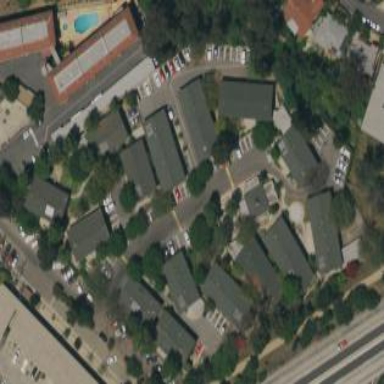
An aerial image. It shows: Residential area with apartments.